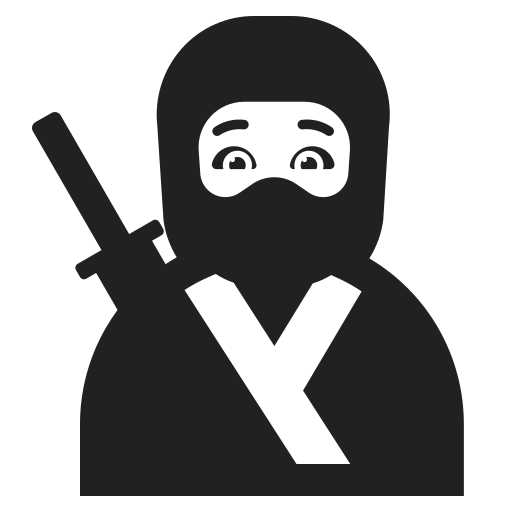
ninja high contrast default